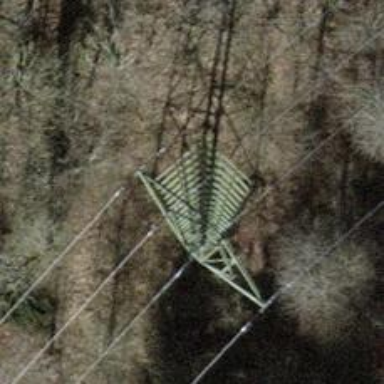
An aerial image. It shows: Lattice tower structure with straight line management for power transmission.